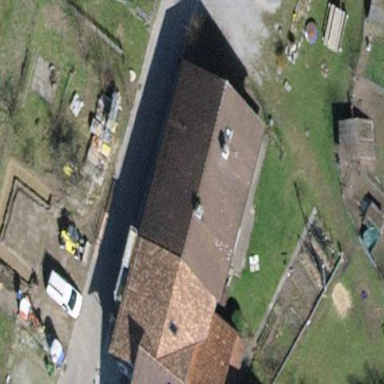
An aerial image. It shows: Building with tiled roof.